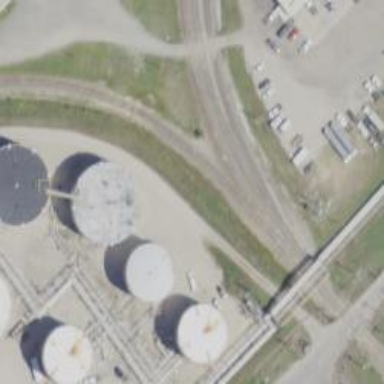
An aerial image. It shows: Rail spur service.